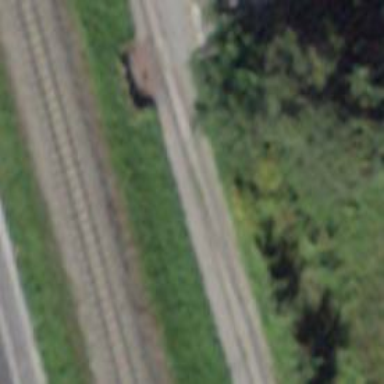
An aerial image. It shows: Disused railway spur with single track.